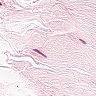
Metastatic tissue present: no